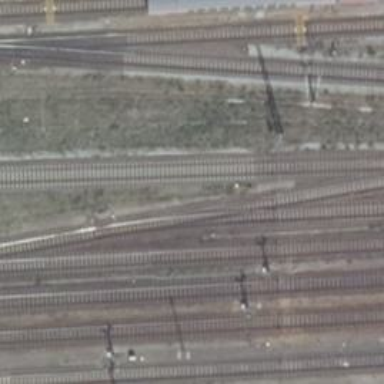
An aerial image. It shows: Railway signal.